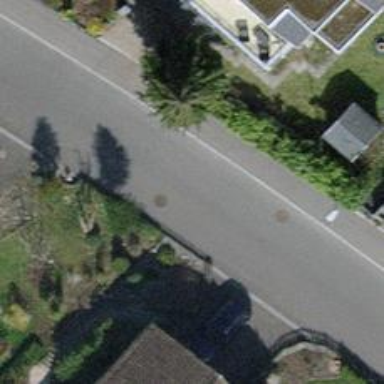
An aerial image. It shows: Sidewalk.